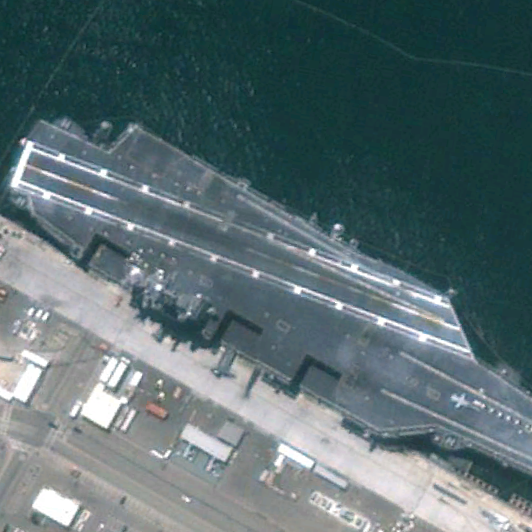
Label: Nimitz-class_aircraft_carrier